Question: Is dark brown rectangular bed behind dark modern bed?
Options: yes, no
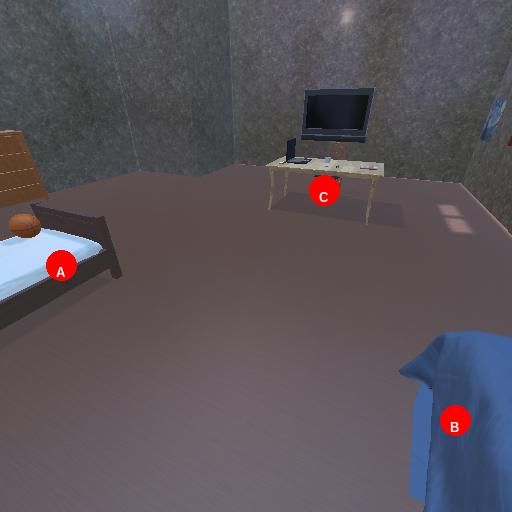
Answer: yes